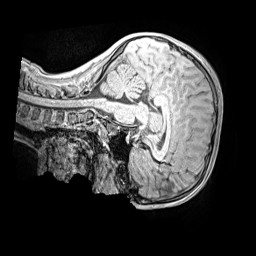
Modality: MP2RAGE
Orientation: sagittal
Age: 11
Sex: female
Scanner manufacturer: siemens
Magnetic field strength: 3 T
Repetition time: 4 s
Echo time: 0.00299 s